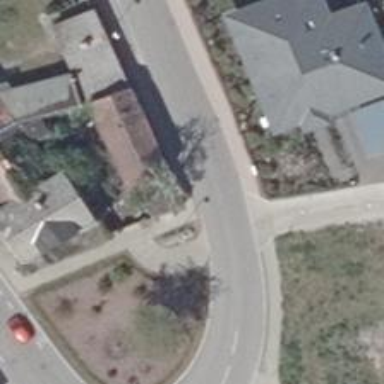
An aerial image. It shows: Residential road with asphalt surface. There are sidewalks on both sides of the road.